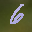
Label: 6